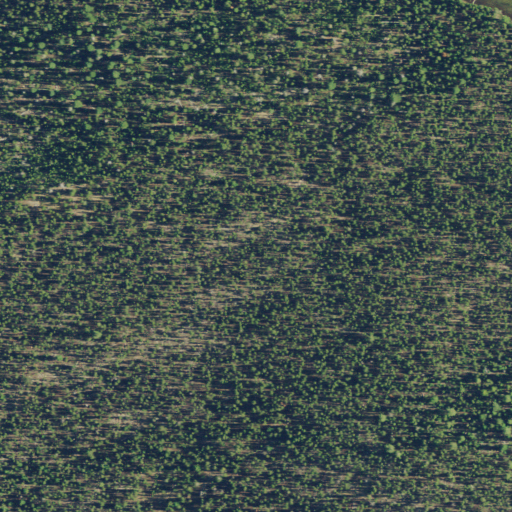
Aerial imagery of plain(s) in Oregon named Bingham Meadow containing evergreen forest, shrub, and open water